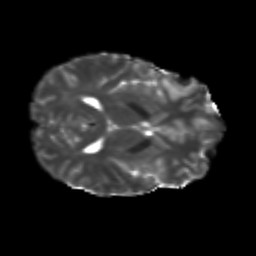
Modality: T2w
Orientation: axial
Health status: ill
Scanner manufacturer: siemens
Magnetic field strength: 3 T
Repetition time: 6.8 s
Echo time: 0.097 s